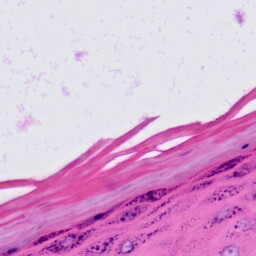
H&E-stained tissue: Skin